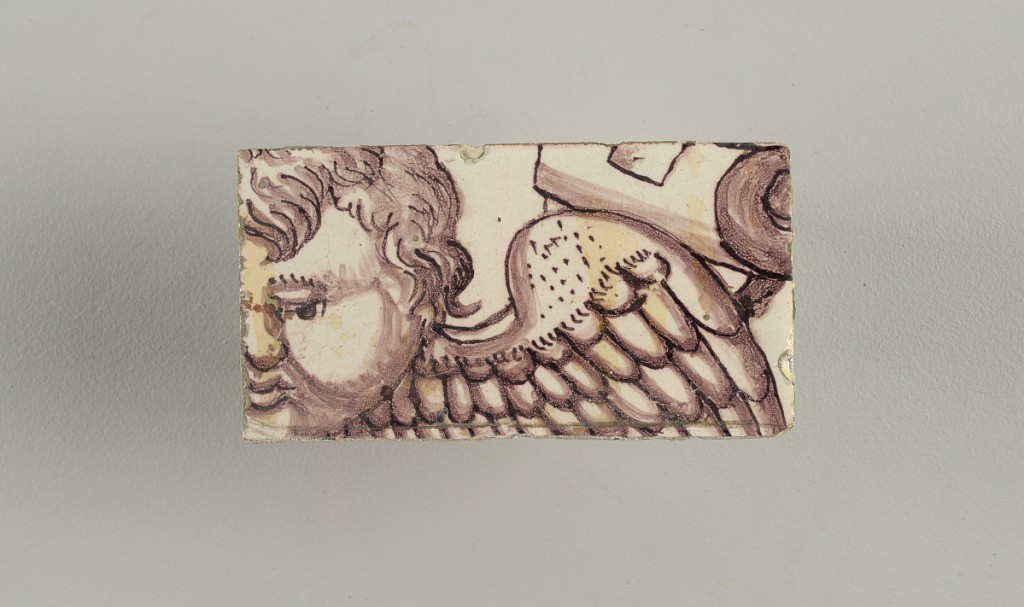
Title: Tile
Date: ca. 1725
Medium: Tin-glazed earthenware, underglaze manganese decoration
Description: Tile from upright rectangular panel of tiles; dark purple (manganese) on white ground showing arched framework; oval cartouche bearing double monogram (probably Lubert Adolf Torck), supported by pair of nude amors; pair of small amors holding crown above, borne by pair of female terms; surrounded by leafscrolls and foliations, with pair of flower-filled urns; top center, lunetted amor's head pendented with rosetted lattice cartouche.

To be used in Rozendaal Castel. Intended to be viewed inset into a wall- indicated by the inclusion of a trompe-l'oeil marbleized edge that surrounds three sides of the panel.